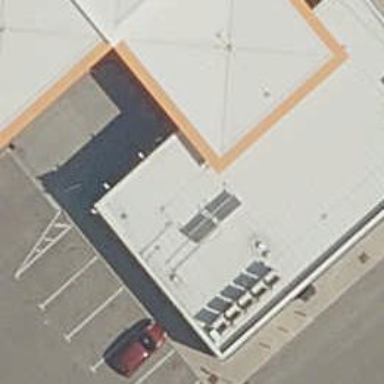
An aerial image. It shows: Convenience store inside building.